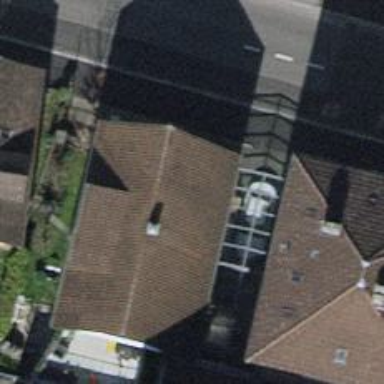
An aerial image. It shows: Furniture shop.